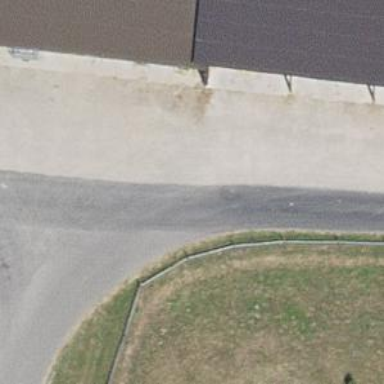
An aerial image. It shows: Residential road with asphalt surface. The road has grade1 track type.